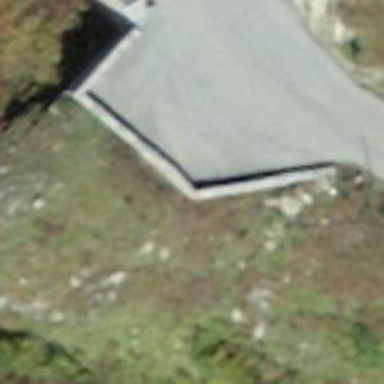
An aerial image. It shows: Wall made of dry stone.